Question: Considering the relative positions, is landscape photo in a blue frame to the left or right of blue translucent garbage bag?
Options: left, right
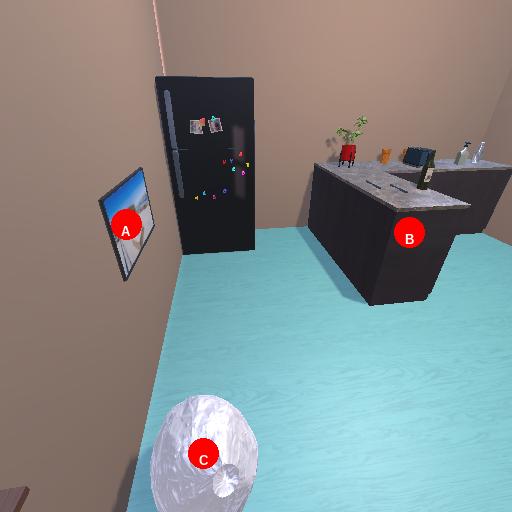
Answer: left